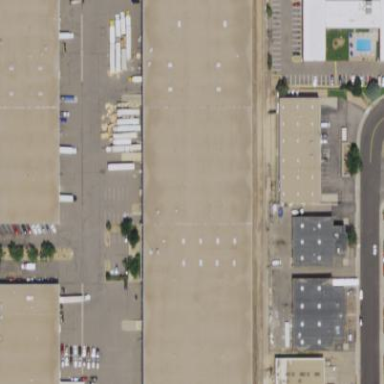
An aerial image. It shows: Warehouse.